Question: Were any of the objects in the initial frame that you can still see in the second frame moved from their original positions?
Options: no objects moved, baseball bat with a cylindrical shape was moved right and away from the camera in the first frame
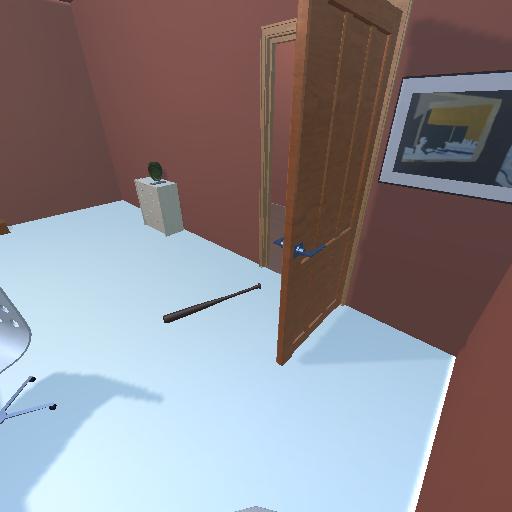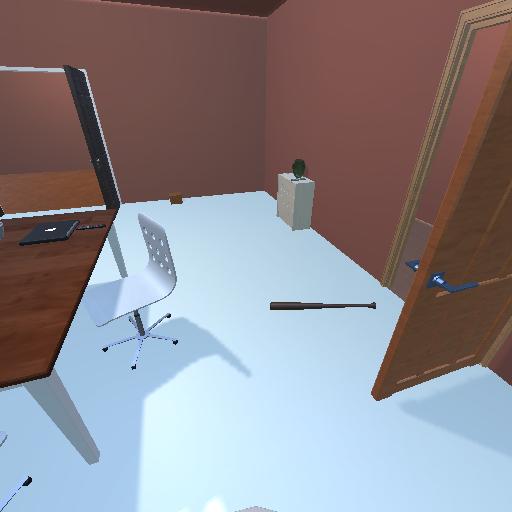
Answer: no objects moved